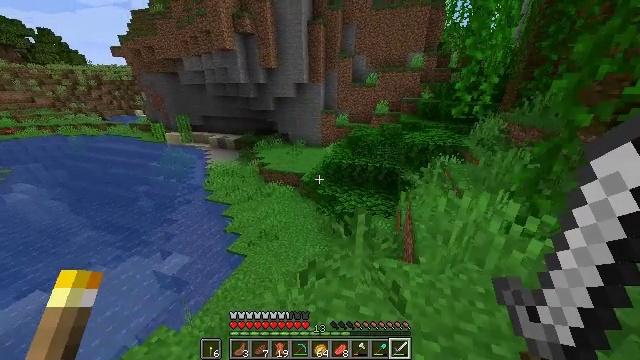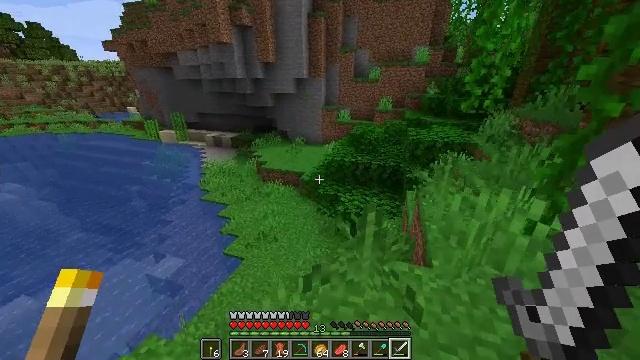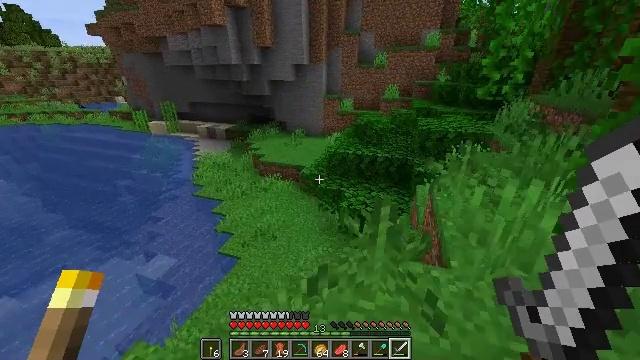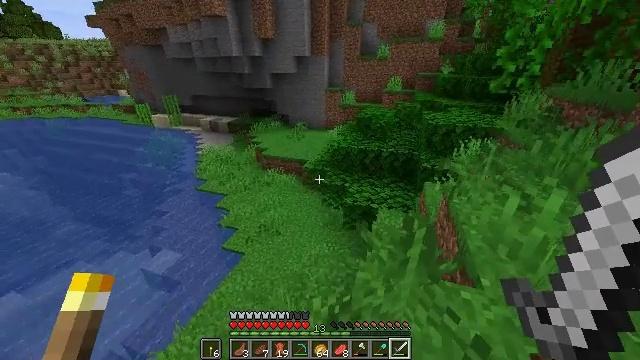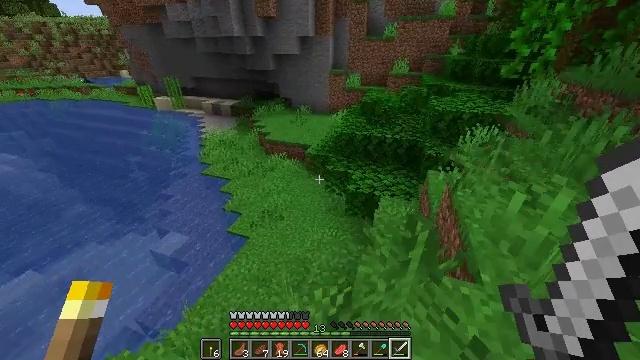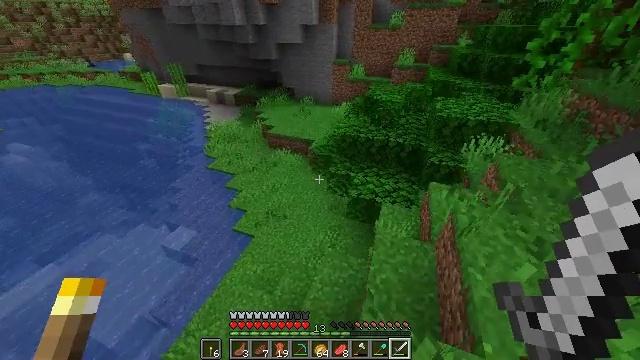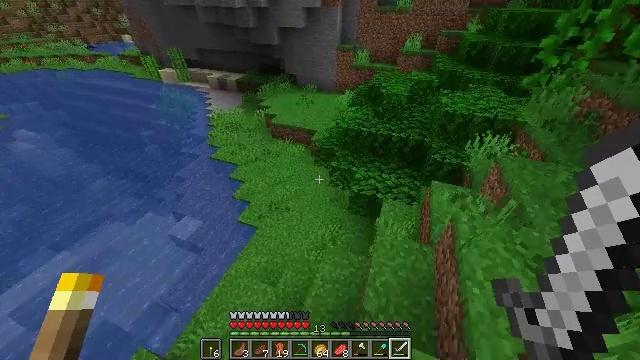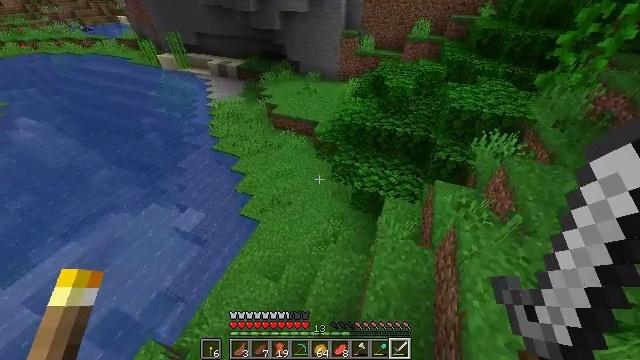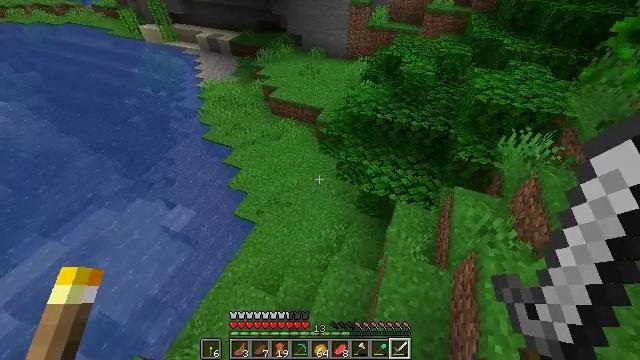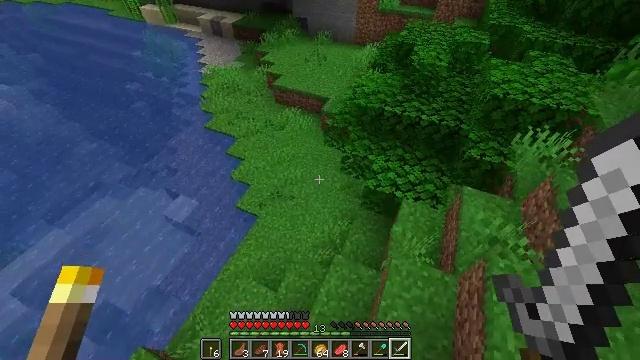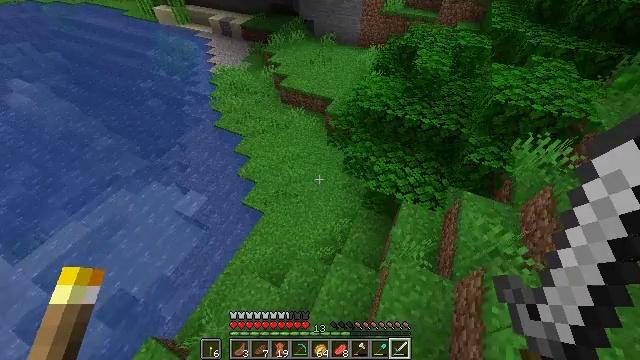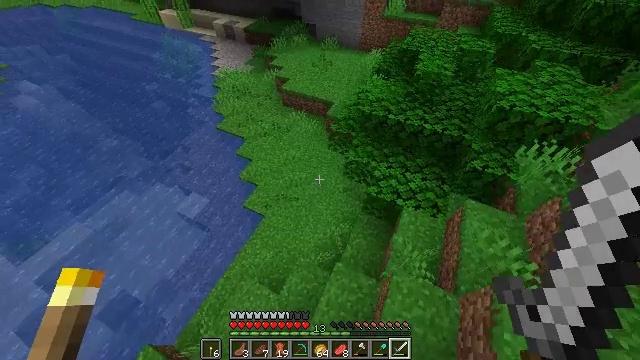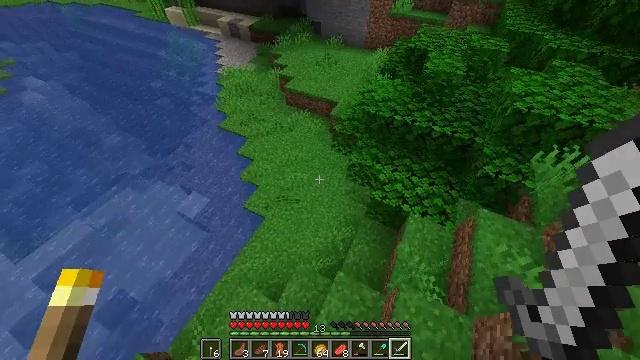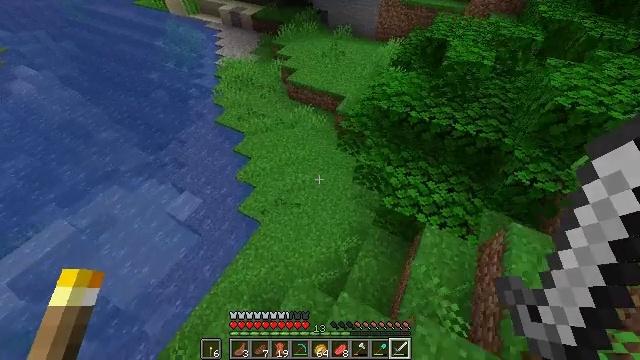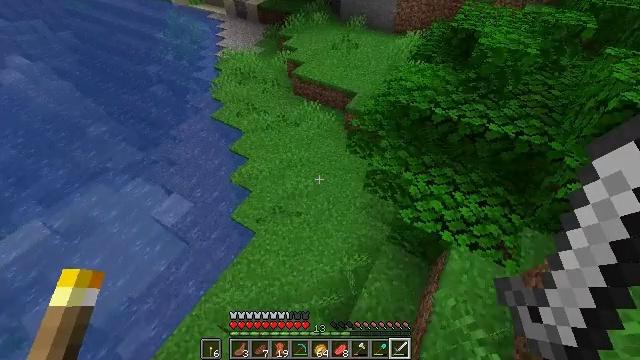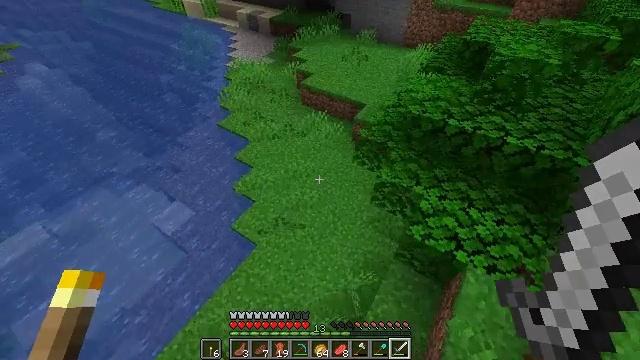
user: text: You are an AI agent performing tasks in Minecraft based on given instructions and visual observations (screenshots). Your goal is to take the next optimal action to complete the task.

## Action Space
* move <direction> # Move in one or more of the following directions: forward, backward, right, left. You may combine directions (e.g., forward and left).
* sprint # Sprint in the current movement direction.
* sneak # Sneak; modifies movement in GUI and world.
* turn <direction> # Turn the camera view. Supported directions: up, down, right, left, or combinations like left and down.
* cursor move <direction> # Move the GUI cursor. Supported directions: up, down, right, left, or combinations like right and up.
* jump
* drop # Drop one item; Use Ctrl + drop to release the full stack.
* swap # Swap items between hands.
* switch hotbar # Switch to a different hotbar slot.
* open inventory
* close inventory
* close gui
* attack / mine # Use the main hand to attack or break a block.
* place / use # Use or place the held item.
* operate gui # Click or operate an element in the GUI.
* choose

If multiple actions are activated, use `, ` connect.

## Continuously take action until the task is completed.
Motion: motion action
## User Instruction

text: Gather sugar cane for crafting.
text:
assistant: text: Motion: move forward, jump
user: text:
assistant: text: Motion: move forward, turn down, jump
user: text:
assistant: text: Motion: move forward, sprint, turn down, jump
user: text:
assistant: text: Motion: move forward, sprint, turn down, jump
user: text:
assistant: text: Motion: move forward, sprint, turn down, jump
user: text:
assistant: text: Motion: move forward, sprint, turn down, jump
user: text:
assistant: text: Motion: move forward, turn down, jump
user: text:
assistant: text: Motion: move forward, turn left and down, jump
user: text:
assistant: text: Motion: move forward, turn left and down, jump
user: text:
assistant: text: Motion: move forward, turn left and down
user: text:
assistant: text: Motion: move forward
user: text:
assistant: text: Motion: move forward, turn left
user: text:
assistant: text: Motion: move forward, turn left
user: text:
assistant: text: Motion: move forward, turn left and up
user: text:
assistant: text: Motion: move forward, turn left and up
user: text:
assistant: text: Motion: move forward, turn left and up
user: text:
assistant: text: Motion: move forward, sprint, turn left and up
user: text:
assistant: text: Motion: move forward, sprint, turn left and up
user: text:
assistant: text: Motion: move forward, sprint, turn left and up
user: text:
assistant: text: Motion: move forward, sprint, turn up
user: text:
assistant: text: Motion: move forward, turn up
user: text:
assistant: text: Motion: move forward, turn up
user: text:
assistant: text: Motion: move forward, sprint, turn up
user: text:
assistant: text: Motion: move forward, sprint, turn up
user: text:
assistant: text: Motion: move forward, sprint, turn up
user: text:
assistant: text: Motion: move forward, sprint, turn left and up
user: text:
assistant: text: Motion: move forward, turn left and up
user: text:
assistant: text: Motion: move forward
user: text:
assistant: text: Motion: move forward
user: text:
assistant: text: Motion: move forward